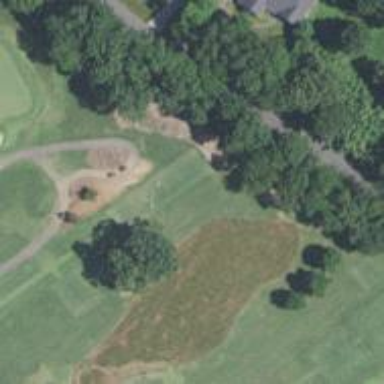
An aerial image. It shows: Asphalt path on golf course.